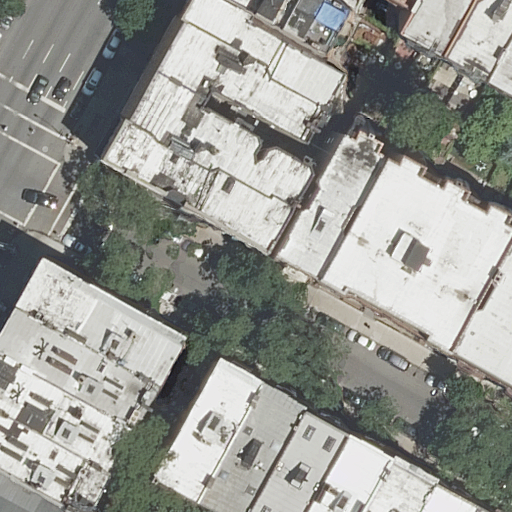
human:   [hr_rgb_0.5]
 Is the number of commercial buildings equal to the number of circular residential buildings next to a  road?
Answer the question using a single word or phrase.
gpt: yes

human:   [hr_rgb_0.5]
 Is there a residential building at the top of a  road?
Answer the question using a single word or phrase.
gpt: yes

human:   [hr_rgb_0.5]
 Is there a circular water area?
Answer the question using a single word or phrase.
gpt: no

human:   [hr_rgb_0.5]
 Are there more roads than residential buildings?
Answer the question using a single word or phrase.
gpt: no

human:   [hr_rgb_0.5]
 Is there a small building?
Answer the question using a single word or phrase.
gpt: yes

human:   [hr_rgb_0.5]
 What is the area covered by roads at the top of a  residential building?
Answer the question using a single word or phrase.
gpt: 0m2

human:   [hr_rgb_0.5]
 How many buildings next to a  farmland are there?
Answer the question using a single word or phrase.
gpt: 0

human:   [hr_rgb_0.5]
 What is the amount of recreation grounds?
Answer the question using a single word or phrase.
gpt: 0

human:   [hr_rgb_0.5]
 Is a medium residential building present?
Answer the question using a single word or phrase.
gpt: yes

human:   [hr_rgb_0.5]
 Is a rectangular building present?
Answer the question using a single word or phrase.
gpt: yes

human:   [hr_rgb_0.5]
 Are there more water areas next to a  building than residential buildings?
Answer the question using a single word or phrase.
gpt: no

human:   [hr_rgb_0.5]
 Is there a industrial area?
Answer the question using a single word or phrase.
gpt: no

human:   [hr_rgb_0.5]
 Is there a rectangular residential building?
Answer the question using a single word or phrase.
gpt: yes

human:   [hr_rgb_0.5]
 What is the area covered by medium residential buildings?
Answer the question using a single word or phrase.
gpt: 3061m2

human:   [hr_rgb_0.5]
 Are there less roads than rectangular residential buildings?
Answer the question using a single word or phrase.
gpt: yes

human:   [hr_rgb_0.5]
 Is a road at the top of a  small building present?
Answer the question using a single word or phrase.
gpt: yes

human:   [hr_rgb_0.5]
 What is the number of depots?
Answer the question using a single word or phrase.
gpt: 0

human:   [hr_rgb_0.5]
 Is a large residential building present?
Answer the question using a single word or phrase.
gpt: yes

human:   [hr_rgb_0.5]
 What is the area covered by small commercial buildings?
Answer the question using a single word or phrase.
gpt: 0m2

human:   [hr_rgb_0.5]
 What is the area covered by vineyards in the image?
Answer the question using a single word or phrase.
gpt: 0m2

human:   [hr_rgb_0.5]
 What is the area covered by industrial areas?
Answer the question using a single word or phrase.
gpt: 0m2

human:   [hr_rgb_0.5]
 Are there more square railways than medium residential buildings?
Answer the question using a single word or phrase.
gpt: no

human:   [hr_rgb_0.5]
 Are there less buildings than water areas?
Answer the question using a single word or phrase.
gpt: no

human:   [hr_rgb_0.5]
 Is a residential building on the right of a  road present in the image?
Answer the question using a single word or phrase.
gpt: yes

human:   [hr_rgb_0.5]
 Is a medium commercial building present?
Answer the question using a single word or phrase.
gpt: no

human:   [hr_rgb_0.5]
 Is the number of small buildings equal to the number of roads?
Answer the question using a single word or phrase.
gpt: no

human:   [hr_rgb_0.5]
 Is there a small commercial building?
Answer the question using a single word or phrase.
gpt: no

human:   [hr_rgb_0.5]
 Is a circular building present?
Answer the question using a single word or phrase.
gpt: no

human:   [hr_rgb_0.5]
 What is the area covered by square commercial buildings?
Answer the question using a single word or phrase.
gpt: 0m2

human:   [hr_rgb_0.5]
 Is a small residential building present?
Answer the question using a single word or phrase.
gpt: yes

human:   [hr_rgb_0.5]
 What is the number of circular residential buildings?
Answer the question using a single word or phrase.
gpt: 0

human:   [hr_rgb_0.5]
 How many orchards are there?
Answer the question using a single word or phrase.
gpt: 0

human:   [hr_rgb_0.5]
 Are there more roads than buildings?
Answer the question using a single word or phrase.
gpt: no

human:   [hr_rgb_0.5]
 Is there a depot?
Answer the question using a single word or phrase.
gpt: no

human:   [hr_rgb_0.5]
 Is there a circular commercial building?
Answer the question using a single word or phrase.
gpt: no

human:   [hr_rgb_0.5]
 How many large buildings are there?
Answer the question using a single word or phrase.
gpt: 3